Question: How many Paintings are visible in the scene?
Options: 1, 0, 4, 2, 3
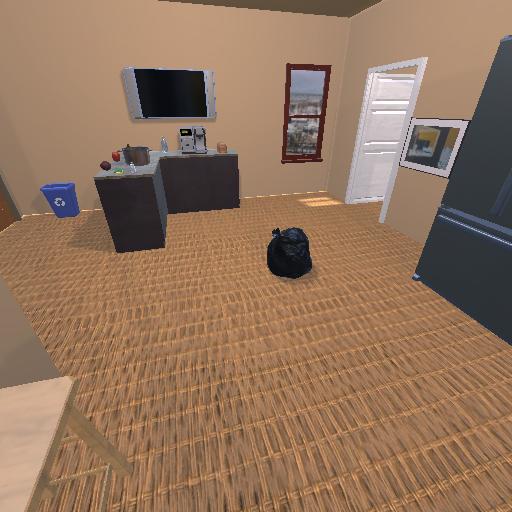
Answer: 1